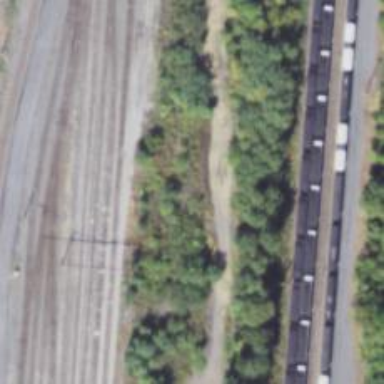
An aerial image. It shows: Unused railway yard.